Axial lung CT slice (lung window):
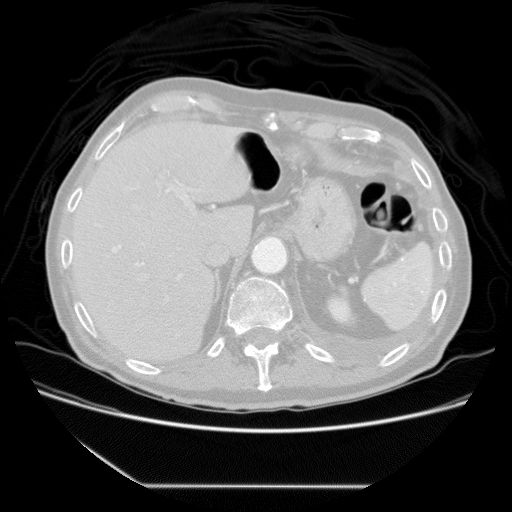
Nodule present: no